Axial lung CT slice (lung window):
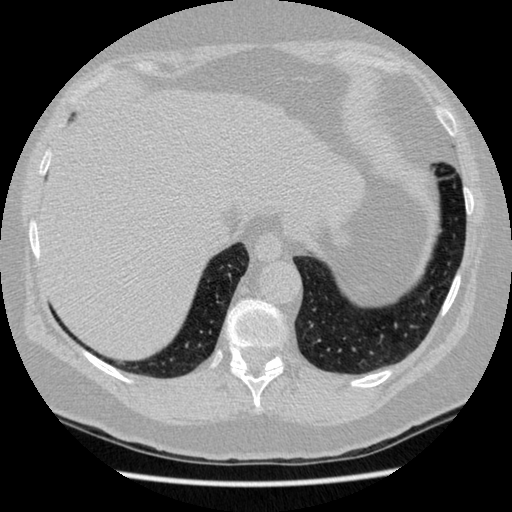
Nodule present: no